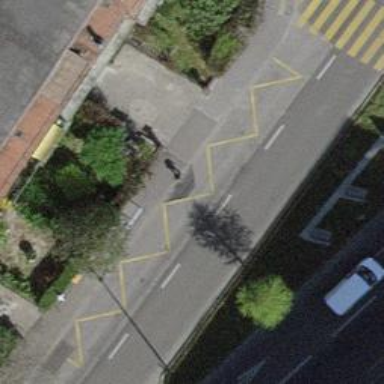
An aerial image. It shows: Bus stop with shelter for public transportation.